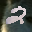
Label: 2